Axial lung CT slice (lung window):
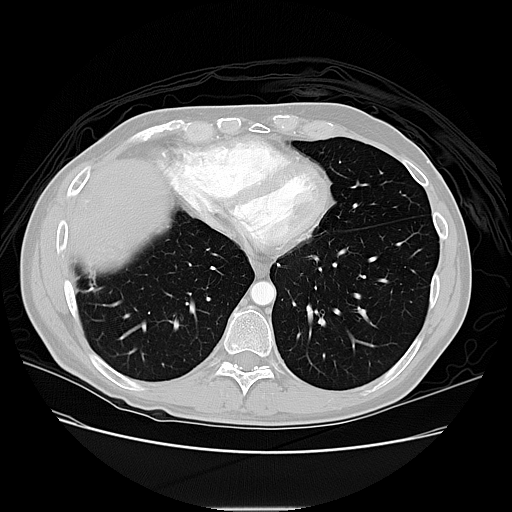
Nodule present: no